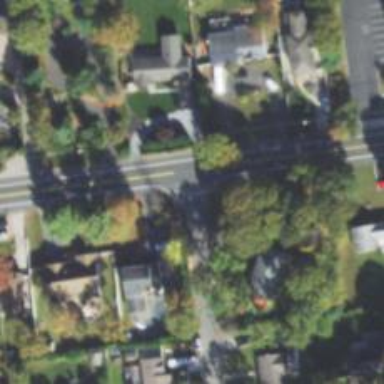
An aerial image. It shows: Road with stop sign.